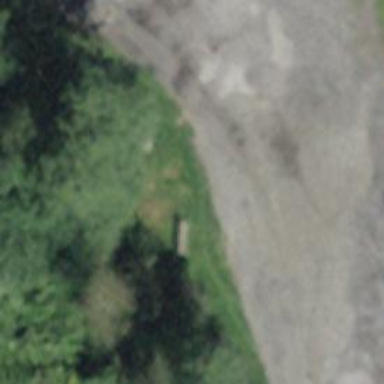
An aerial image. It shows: Brown bench.